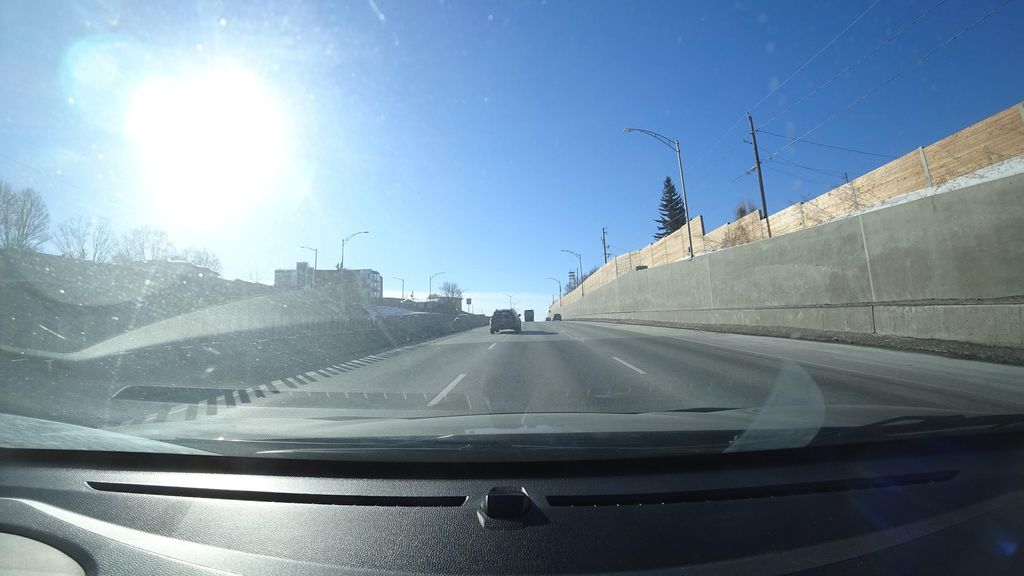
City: quebec_city